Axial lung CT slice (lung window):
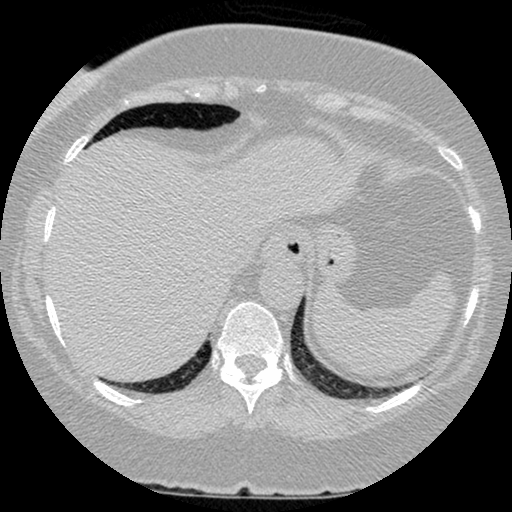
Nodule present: no